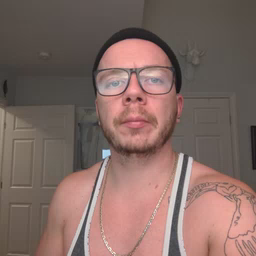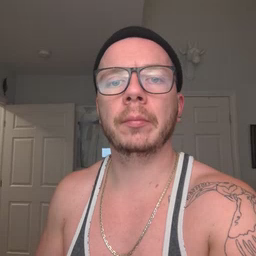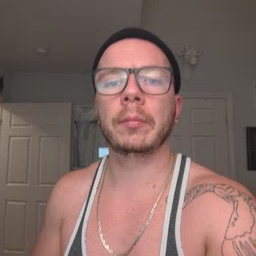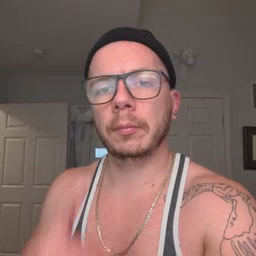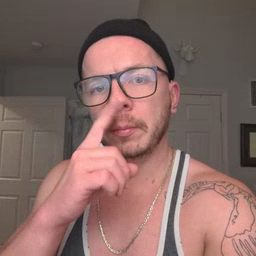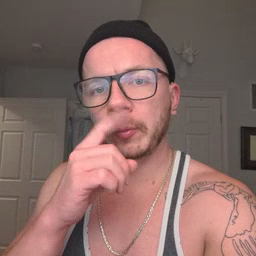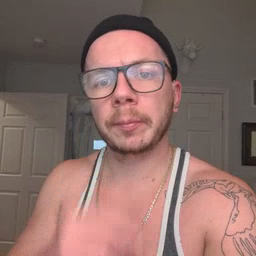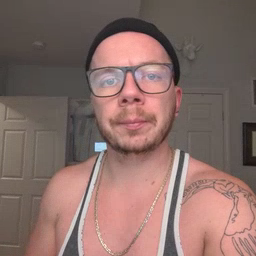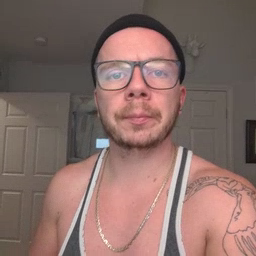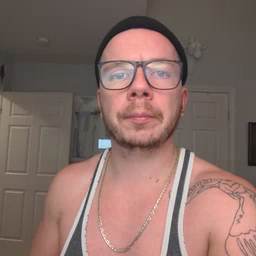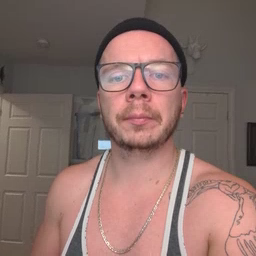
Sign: mouse